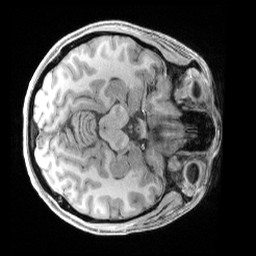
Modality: T1w
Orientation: axial
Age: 26
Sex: female
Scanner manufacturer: siemens
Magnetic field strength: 3 T
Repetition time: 2.4 s
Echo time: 0.00241 s